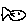
Label: fish